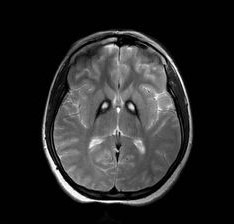
Label: notumor